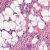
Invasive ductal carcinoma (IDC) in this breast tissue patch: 1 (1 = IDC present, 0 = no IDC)